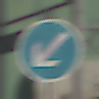
Verkehrszeichen: VorgeschriebeneVorbeifahrtLinks
Umgebung: Outdoor, Special
Tageszeit: MorningAfternoon
Wetter: PartlyCloudy
Licht: Natural
Jahreszeit: NotSpecified
Kontrast: HighContrast